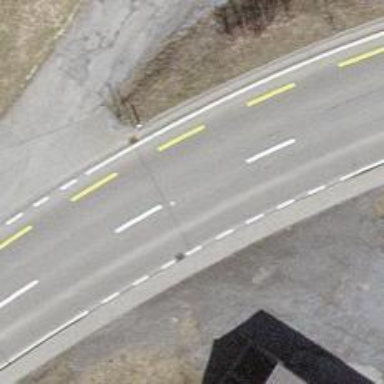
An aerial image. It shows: Secondary road with lane designated for cycling on the left side. The road surface is asphalt.